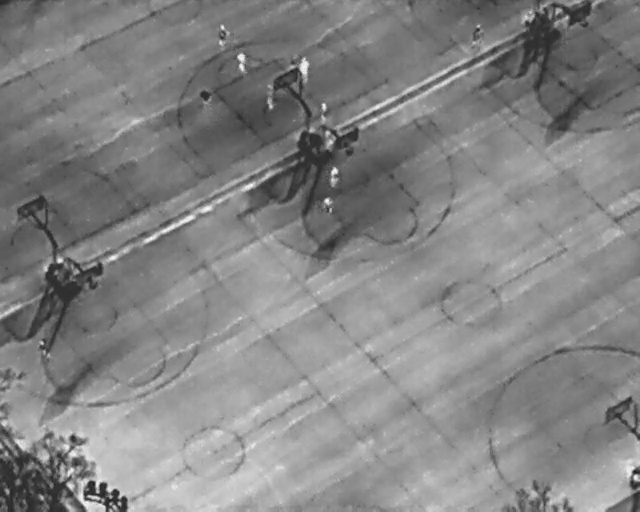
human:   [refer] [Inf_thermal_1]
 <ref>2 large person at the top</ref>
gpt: <box>[[45, 12, 49, 14, 2], [48, 20, 52, 22, 2]]</box>

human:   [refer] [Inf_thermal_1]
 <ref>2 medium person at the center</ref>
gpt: <box>[[50, 33, 54, 35, 3], [49, 38, 52, 41, 3]]</box>

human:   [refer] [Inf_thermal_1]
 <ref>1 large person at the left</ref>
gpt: <box>[[4, 66, 8, 69, 173]]</box>